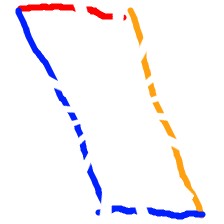
Shape: parallelogram